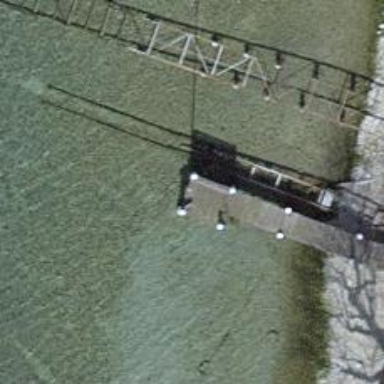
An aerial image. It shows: Man-made pier.